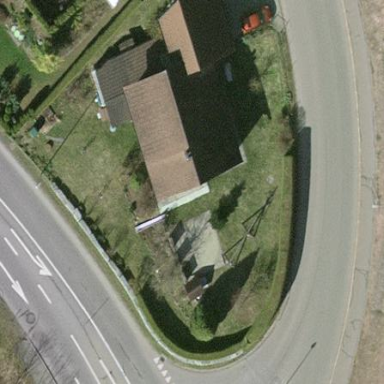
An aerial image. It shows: Detached building.